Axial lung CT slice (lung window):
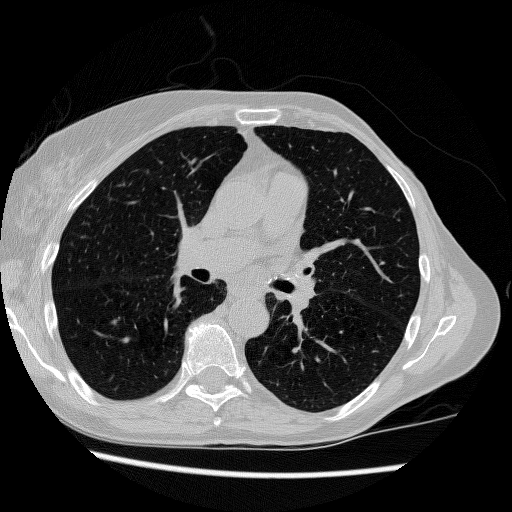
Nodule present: no